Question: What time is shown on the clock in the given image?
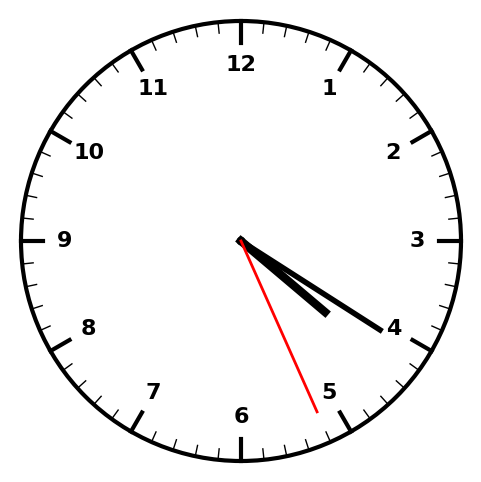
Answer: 04:20:26